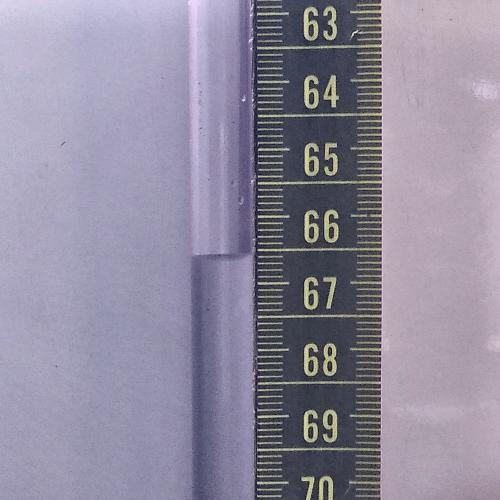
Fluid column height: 66.6 cm